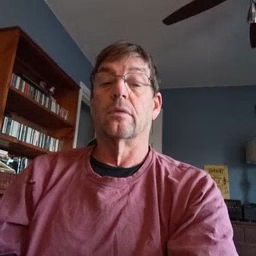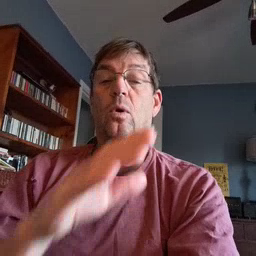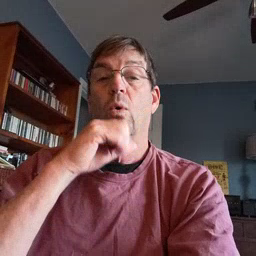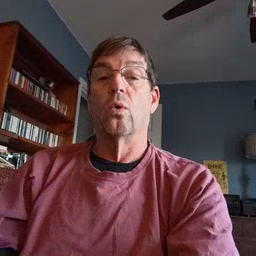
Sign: old